Question: Firstly, I am newbie in the world of Spring MVC.
I made simple program where Spring MVC will handle GET request and set a variable named "message". This variable should display set value in JSP but is not doing as expected. Code is getting compiled and running fine. Can you please suggest, what is being done wrong here?
'''
<?xml version="1.0" encoding="UTF-8"?>
<web-app xmlns:xsi="http://www.w3.org/2001/XMLSchema-instance"
xmlns="http://java.sun.com/xml/ns/javaee"
xsi:schemaLocation="http://java.sun.com/xml/ns/javaee http://java.sun.com/xml/ns/javaee/web-app_2_5.xsd"
id="WebApp_ID" version="2.5">
<display-name>Archetype Created Web Application</display-name>
<servlet>
<servlet-name>loginDispacher</servlet-name>
<servlet-class>org.springframework.web.servlet.DispatcherServlet</servlet-class>
<load-on-startup>1</load-on-startup>
</servlet>
<servlet-mapping>
<servlet-name>loginDispacher</servlet-name>
<url-pattern>/</url-pattern>
</servlet-mapping>
</web-app>
'''
'''
<?xml version="1.0" encoding="UTF-8"?>
<beans xmlns="http://www.springframework.org/schema/beans"
xmlns:xsi="http://www.w3.org/2001/XMLSchema-instance" xmlns:aop="http://www.springframework.org/schema/aop"
xmlns:context="http://www.springframework.org/schema/context"
xmlns:mvc="http://www.springframework.org/schema/mvc"
xsi:schemaLocation="http://www.springframework.org/schema/beans http://www.springframework.org/schema/beans/spring-beans.xsd
http://www.springframework.org/schema/aop http://www.springframework.org/schema/aop/spring-aop-3.2.xsd
http://www.springframework.org/schema/context http://www.springframework.org/schema/context/spring-context-3.2.xsd
http://www.springframework.org/schema/beans http://www.springframework.org/schema/beans/spring-beans.xsd
http://www.springframework.org/schema/mvc http://www.springframework.org/schema/mvc/spring-mvc-3.2.xsd">
<context:component-scan base-package="com.sandeep" />
<!-- View resolver -->
<bean
class="org.springframework.web.servlet.view.InternalResourceViewResolver">
<property name="prefix" value="/WEB-INF/pages/" />
<property name="suffix" value=".jsp" />
</bean>
</beans>
'''
'''
@Controller
@RequestMapping("/authorization")
public class Authorization {
String message = "This is message from Java class";
@RequestMapping(method=RequestMethod.GET)
public String printHello(ModelMap model){
System.out.println("From controller");
model.addAttribute("message", "Hellow Spring MVC Framework!");
return "authorization";
}
}
'''
'''
<%@ taglib prefix="c" uri="http://java.sun.com/jsp/jstl/core"%>
<html>
<head>
<title>Hello Spring MVC</title>
</head>
<body>
<h2> <c:out value="${message}" /> </h2>
</body>
</html>
'''
'''
<%@ page language="java" contentType="text/html; charset=ISO-8859-1"
pageEncoding="ISO-8859-1"%>
<%@ taglib prefix="c" uri="http://java.sun.com/jsp/jstl/core"%>
<!DOCTYPE html PUBLIC "-//W3C//DTD HTML 4.01 Transitional//EN" "http://www.w3.org/TR/html4/loose.dtd">
<html>
<head>
<title>Hello Spring MVC</title>
</head>
<body>
<h2>
<c:out value="${message}" />
</h2>
</body>
</html>
'''
Output
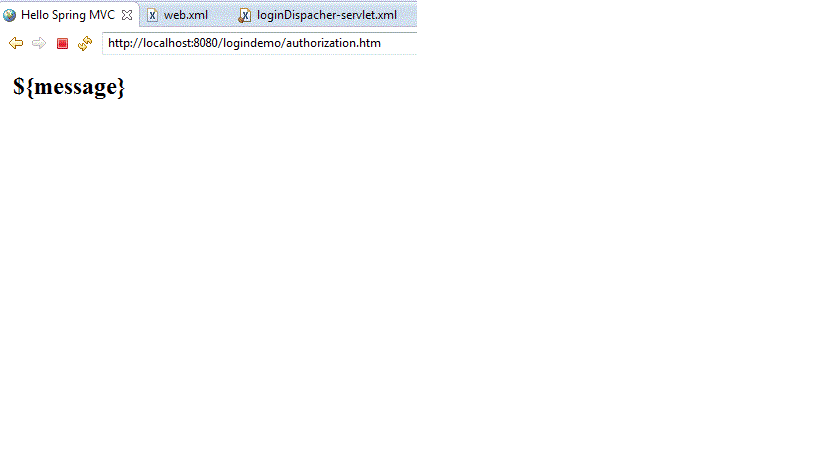
Answer: Your problem is not related to Spring MVC. '${message}' is 'EL' (Expression Language). It's a part of Java EE (and a former part of the JSP specification). It does not work on your page for some reason.
Try to replace the beginning of your 'web.xml' with the following:
'''
<?xml version="1.0" encoding="UTF-8"?>
<web-app version="2.5" xmlns="http://java.sun.com/xml/ns/javaee"
xmlns:xsi="http://www.w3.org/2001/XMLSchema-instance"
xsi:schemaLocation="http://java.sun.com/xml/ns/javaee http://java.sun.com/xml/ns/javaee/web-app_2_5.xsd">
'''